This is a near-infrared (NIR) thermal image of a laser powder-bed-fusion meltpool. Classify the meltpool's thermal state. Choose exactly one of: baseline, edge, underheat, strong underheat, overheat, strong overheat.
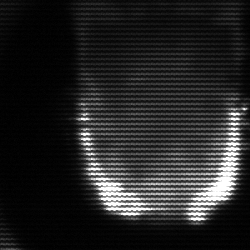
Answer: baseline